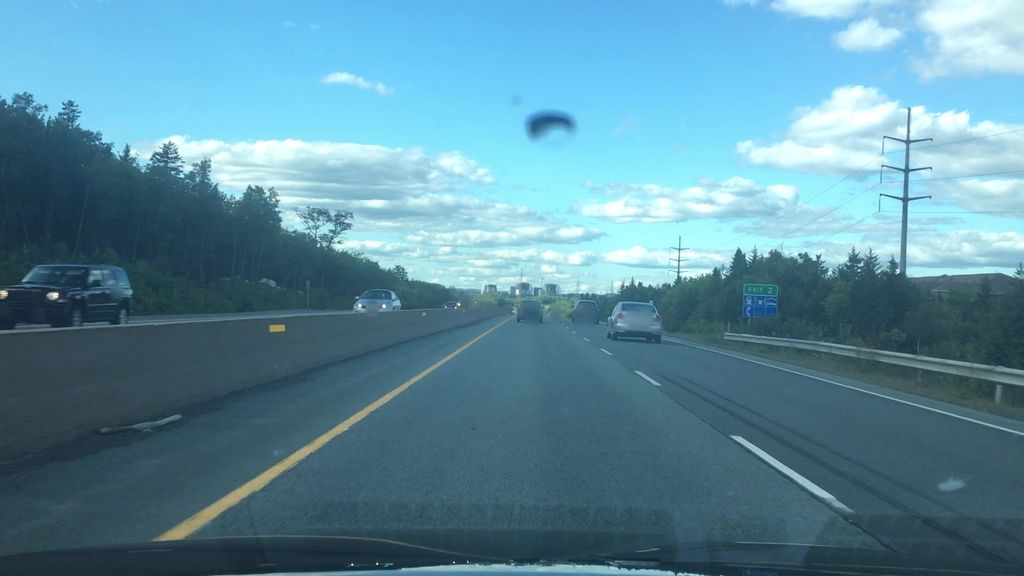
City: halifax